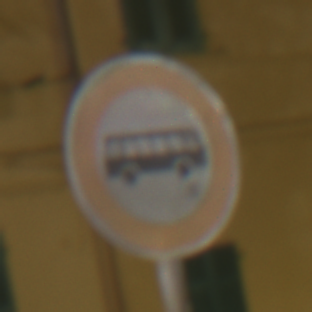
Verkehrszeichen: VerbotKraftomnibusse
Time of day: Night
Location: Outdoor (Urban)
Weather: PartlyCloudy
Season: NotSpecified
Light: Artificial